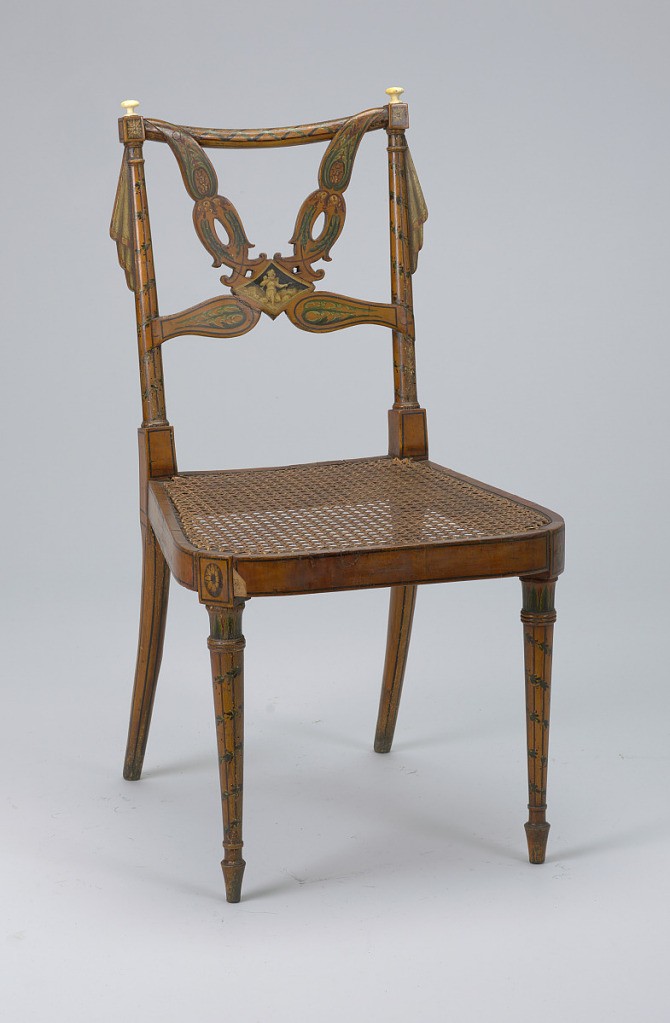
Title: Side chair
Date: ca. 1870
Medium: Satinwood with painted decoration, ivory, caned seat
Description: The chair's caned seat is rounded at its corners.  Its openwork back has drapery swags joined by small diamond-shaped medallions painted in black and white with cherub figures.  The legs taper and are painted with vertical lines and foliage; the back supports are similarly decorated and have ivory finials.